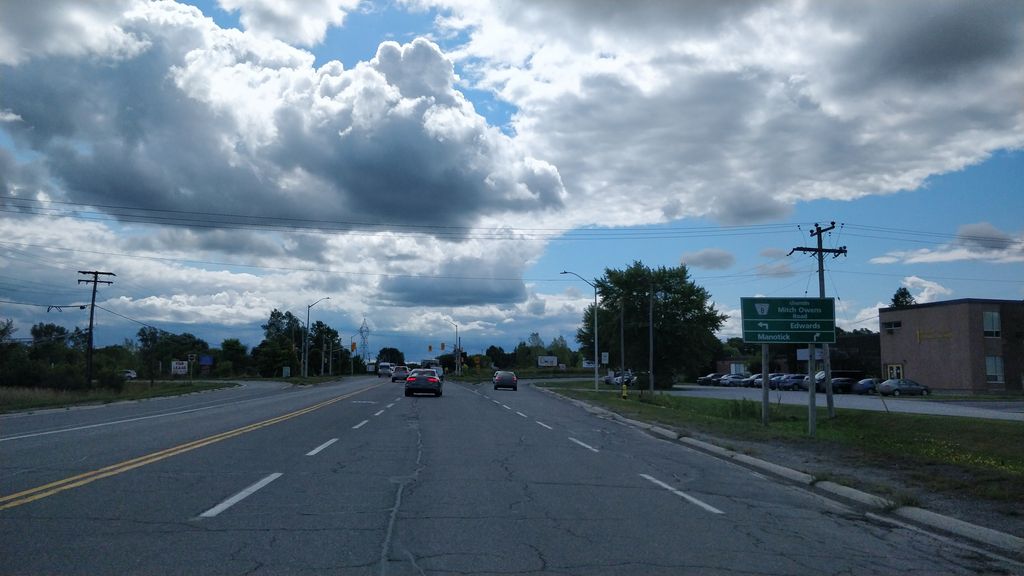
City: ottawa-gatineau